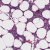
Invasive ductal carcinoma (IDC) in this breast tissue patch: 0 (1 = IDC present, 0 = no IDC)